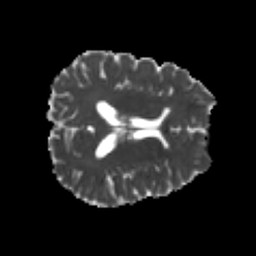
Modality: MD
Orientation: axial
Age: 21
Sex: male
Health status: healthy
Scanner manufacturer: philips
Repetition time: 7.39 s
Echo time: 0.08599 s